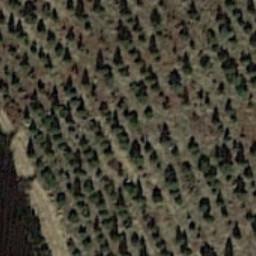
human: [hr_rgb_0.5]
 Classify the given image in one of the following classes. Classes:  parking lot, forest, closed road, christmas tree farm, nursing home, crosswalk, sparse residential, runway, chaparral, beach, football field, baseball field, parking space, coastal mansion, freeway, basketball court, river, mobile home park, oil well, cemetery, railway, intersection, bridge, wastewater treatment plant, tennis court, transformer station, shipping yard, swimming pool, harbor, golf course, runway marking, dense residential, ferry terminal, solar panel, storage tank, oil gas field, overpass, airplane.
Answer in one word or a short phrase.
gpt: christmas tree farm